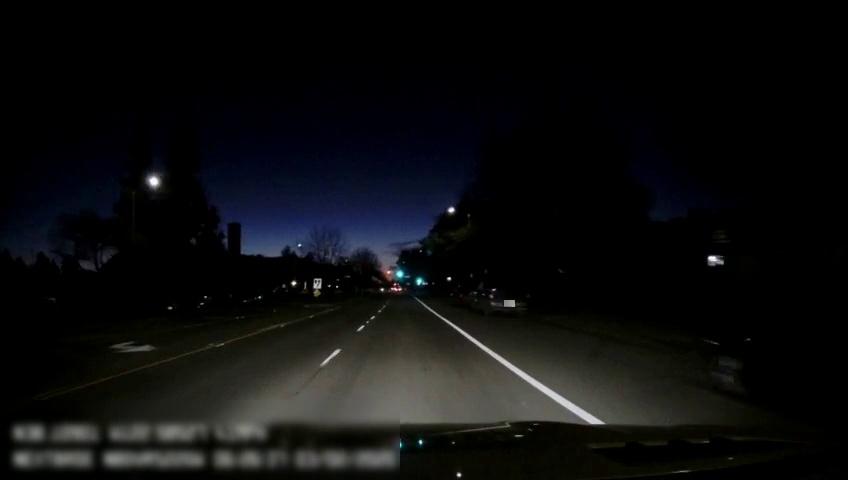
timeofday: Night
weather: Cloudy
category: Drivable Space
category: Vehicles | Car
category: Vehicles | Car
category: Vehicles | Car
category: Lanes | Current Lane
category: Lanes | Current Lane
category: Lanes | Alternate Lane
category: Traffic | Signs